Question: I have developed a small view that contains special char like 'e' and when I go to the browser I find that these special char have been replaced by question mark, I have added the meta tag with 'charset="utf-8"' to my index to resolve the problem but no changes, this is the first time I encounter such a problem, because I have already developed other views with special char (for an other ExtJs project) without any problem. any idea about this ?
'''
Ext.define('ALM.MyView', {
extend : 'Ext.container.Viewport',
initComponent : function() {
var me = this;
Ext.applyIf(me, {
items : [{
xtype : 'toolbar',
//padding: '10px 10px 10px 10px',
//height: 28,
//width: 714,
items : [
{
xtype : 'button',
text : 'tout',
iconCls : 'all-icon'
}, {
xtype : 'button',
text : 'effacer',
iconCls : 'clear-icon'
}, {
xtype : 'tbseparator'
}, {
xtype : 'button',
text : 'ajouter',
iconCls : 'add-icon'
}, {
xtype : 'button',
text : 'supprimer',
iconCls : 'delete-icon'
}, {
xtype : 'button',
text : 'modifier',
iconCls : 'modify-icon'
}, {
xtype : 'button',
text : 'rechercher',
iconCls : 'find-icon'
}
]
}]
});
me.callParent(arguments);
}
});
'''
This is what I get as HTML :
'''
<span id="button-1006-btnInnerEl" class="x-btn-inner" style=""></span>
'''
and for instance I get this in the view : (Toolbar)

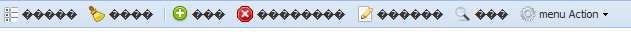
Answer: the solution that I have chosen is to use HTML special character code as it is discribed in the post given by @sha :<URL> .
in the other hand I was looking for if Ext JS gives automatically the possibility of using spercial char.
Special thanks to @sha.